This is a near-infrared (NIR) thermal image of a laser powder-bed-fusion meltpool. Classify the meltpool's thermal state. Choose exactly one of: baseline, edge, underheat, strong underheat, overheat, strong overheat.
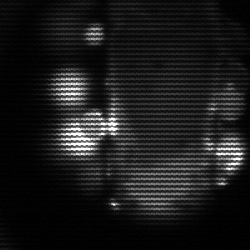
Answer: strong underheat